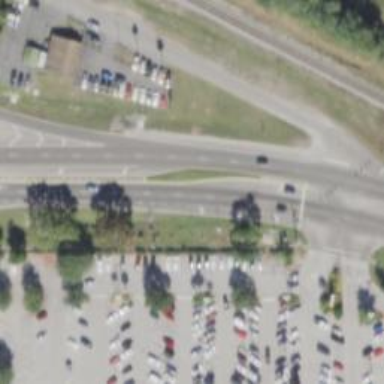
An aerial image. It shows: Motorway junction.